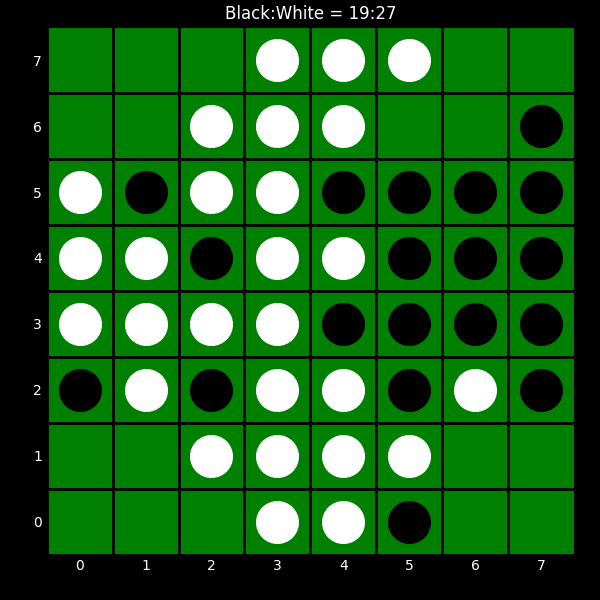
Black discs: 19
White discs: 27